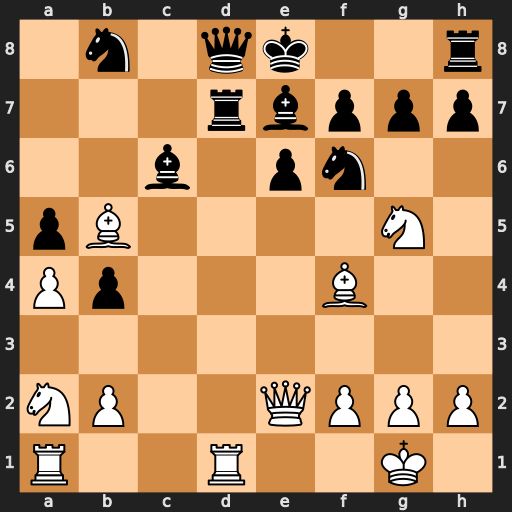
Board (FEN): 1n1qk2r/3rbppp/2b1pn2/pB4N1/Pp3B2/8/NP2QPPP/R2R2K1
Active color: w
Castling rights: k
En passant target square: -
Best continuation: Bxb8 Bxb5 Qxb5 O-O Rxd7